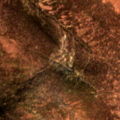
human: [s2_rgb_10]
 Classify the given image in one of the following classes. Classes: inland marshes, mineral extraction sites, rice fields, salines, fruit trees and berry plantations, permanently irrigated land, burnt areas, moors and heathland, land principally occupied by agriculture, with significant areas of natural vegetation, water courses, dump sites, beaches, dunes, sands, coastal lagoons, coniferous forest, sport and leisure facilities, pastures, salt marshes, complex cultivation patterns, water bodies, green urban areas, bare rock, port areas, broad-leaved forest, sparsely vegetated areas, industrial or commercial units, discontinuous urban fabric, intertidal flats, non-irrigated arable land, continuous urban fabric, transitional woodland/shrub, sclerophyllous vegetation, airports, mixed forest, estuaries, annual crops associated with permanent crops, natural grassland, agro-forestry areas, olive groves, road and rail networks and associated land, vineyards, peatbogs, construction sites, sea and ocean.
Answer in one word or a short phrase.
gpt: moors and heathland, peatbogs